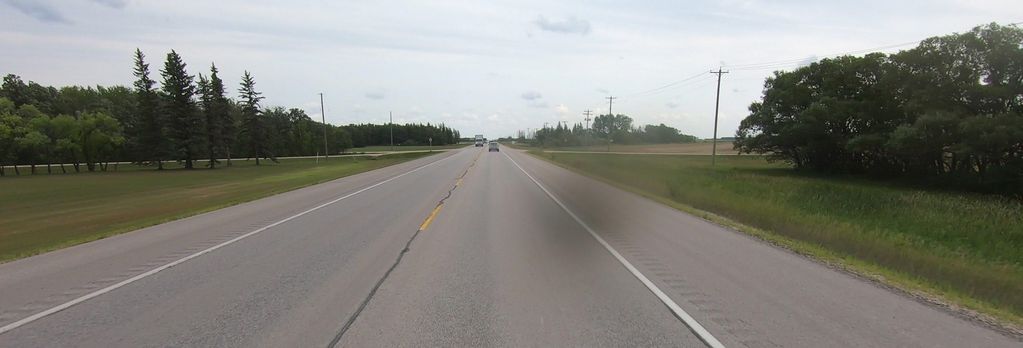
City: winnipeg